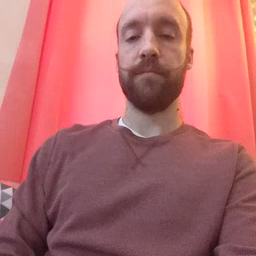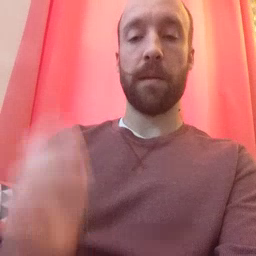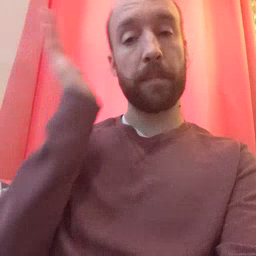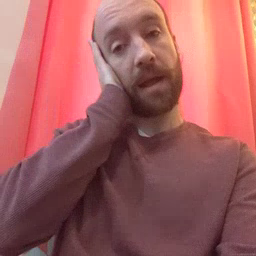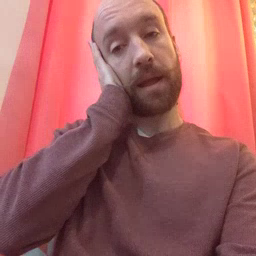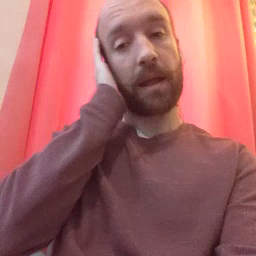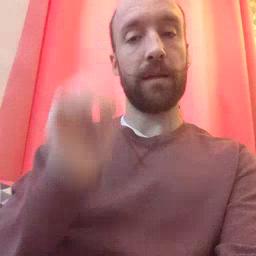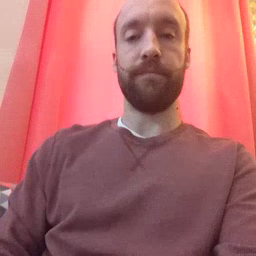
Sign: bed